Interaction volume radius: 5 \u00c5
Interaction volume height: 10 \u00c5
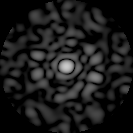
Disorder parameter: 0.8387